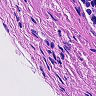
Metastatic tissue present: no